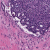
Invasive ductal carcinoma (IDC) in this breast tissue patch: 1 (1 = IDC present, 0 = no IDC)